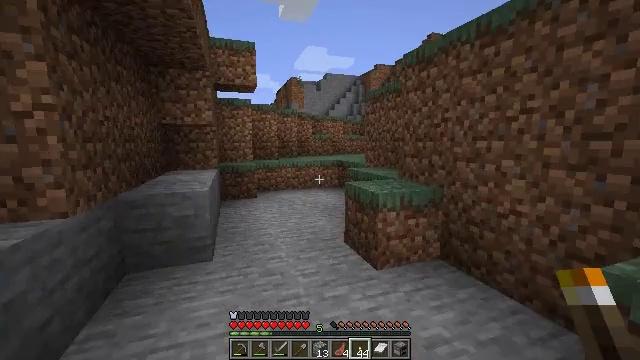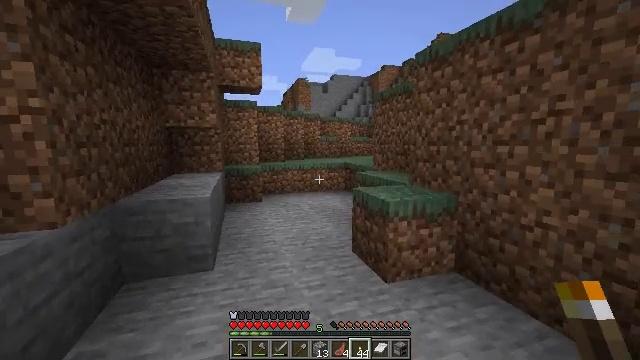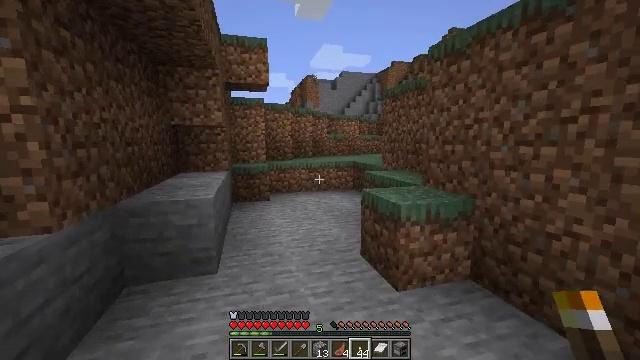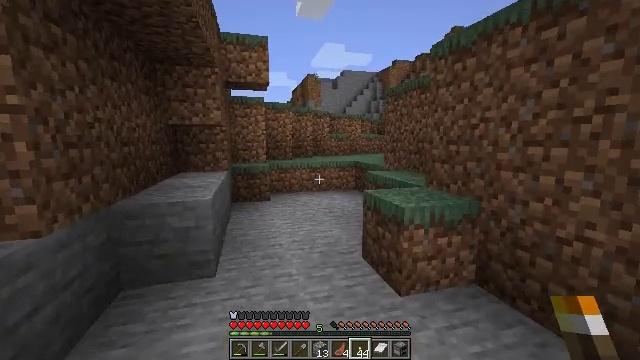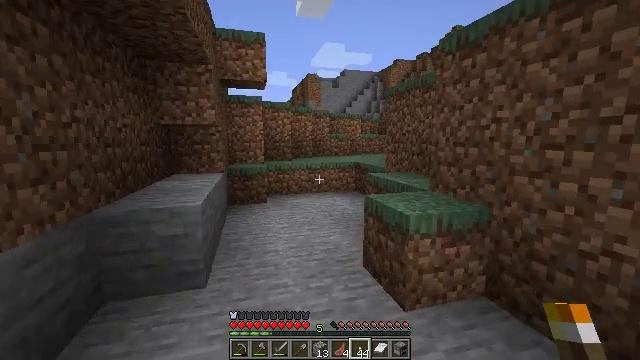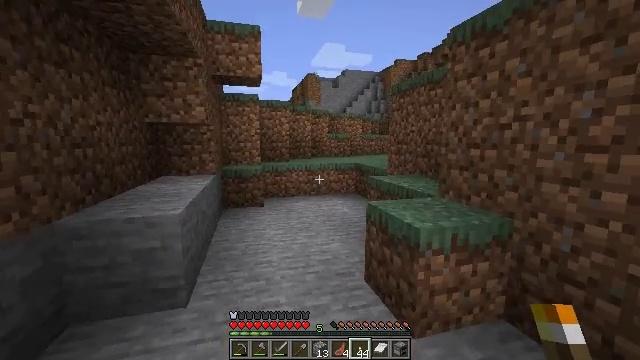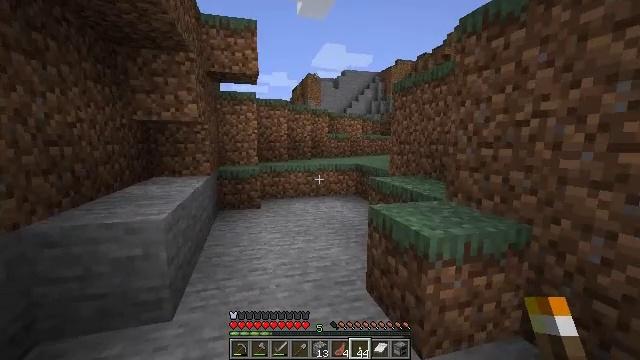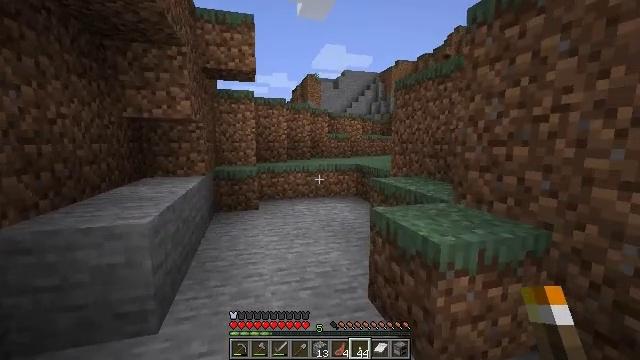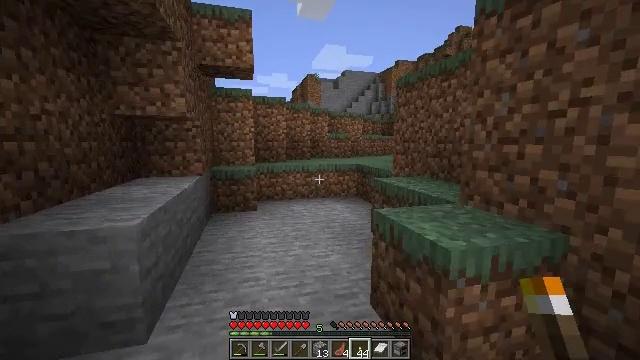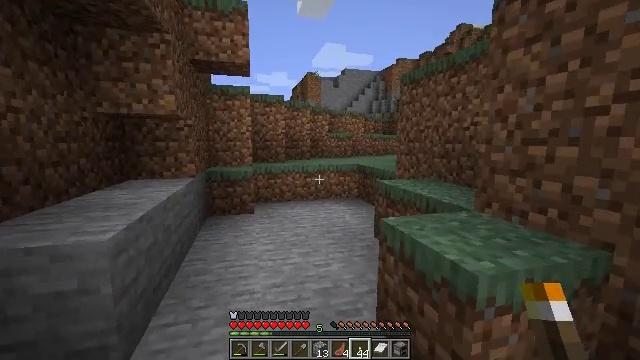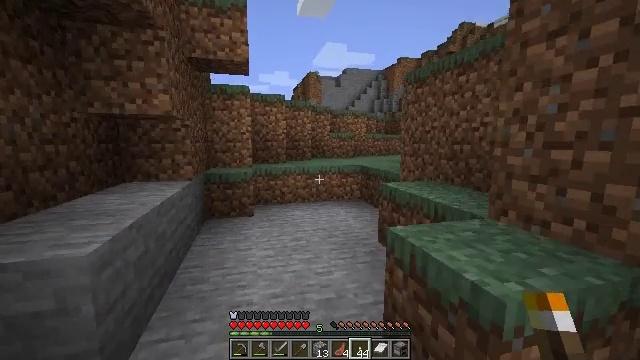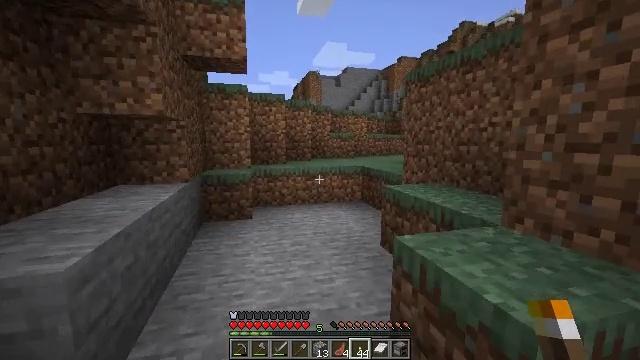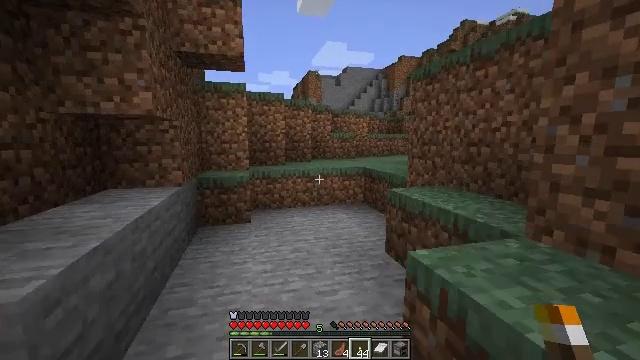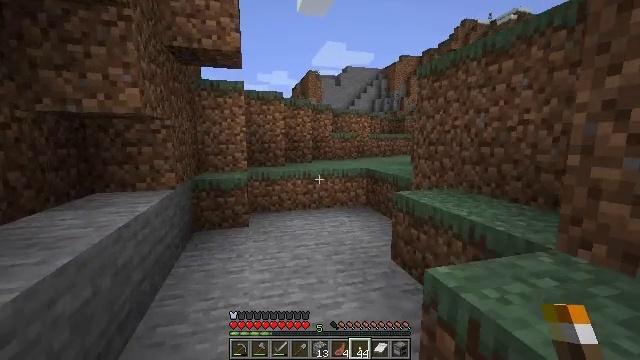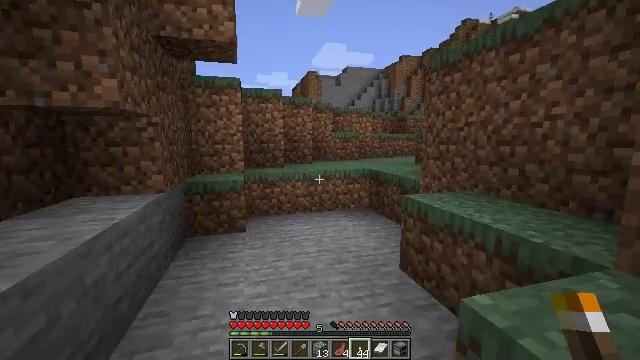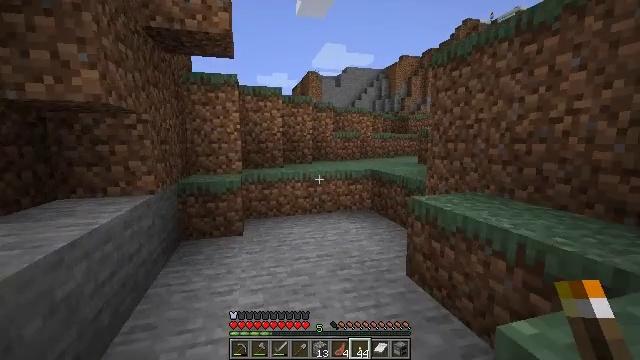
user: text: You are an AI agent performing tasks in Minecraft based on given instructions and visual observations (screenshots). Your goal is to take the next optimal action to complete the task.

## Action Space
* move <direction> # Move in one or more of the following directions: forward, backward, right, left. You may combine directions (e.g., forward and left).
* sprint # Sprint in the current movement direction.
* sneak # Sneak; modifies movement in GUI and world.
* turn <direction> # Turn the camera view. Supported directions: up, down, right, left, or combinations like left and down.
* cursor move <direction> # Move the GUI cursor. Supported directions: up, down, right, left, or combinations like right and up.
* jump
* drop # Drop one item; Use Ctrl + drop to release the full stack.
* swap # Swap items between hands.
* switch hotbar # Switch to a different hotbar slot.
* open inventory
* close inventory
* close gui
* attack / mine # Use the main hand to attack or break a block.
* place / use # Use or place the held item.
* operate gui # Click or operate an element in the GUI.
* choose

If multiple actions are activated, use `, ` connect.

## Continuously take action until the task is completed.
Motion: motion action
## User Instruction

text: Pick up the lilac.
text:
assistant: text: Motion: move forward, turn left
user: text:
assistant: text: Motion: move forward, turn left
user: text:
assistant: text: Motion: move forward
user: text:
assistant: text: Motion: move forward
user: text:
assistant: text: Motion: move forward
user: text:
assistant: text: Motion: move forward
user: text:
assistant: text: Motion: move forward
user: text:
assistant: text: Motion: move forward
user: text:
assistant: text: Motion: move forward
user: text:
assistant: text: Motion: move forward
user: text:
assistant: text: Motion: move forward
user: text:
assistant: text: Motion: move forward
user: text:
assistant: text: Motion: move forward
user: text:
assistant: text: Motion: move forward
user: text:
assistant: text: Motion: move forward
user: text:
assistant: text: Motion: move forward
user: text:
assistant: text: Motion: move forward
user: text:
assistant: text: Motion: move forward
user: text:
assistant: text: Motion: move forward
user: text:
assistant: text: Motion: move forward
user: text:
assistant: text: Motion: move forward
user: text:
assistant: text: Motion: move forward
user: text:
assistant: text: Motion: move forward
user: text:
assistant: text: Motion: move forward
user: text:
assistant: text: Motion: move forward
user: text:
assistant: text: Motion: move forward
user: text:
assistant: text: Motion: move forward
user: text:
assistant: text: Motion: move forward
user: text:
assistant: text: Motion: move forward
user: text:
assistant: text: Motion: move forward